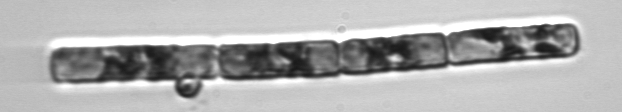
Label: Guinardia_delicatula